Aerial crown-view tile of a tropical tree (Barro Colorado Island, Panama), acquired 20240611:
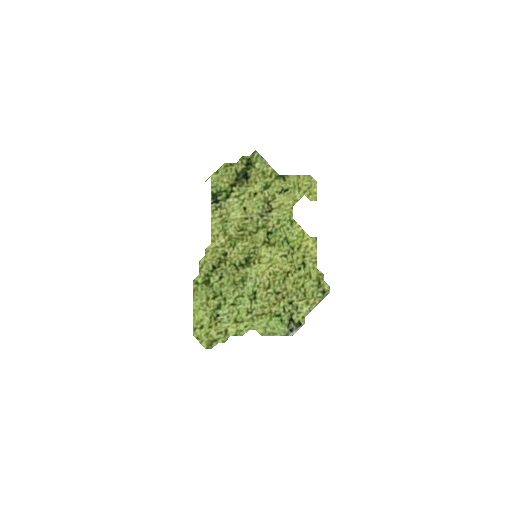
Species: Tachigali panamensis
GBIF accepted scientific name: Tachigali panamensis
Crown area: 28.509 m²